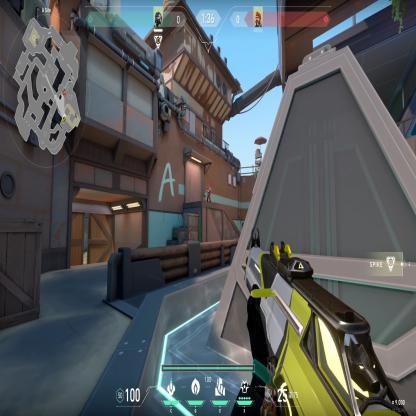
Label: enemy